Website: apple
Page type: account-selection
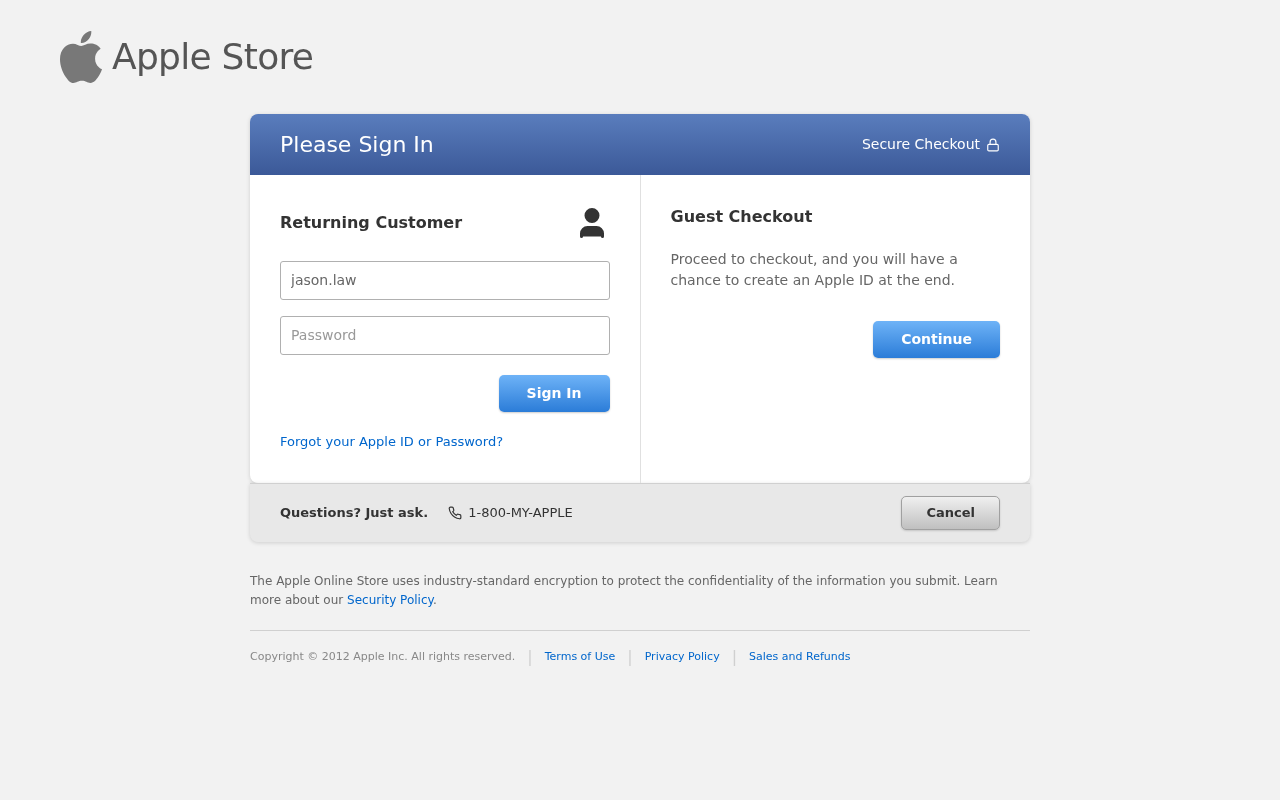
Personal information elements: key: PII_LOGIN_USERNAME
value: jason.lawrence